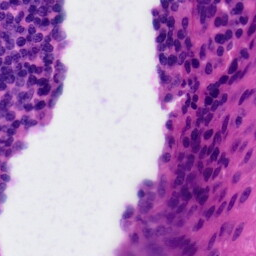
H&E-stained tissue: Tonsil